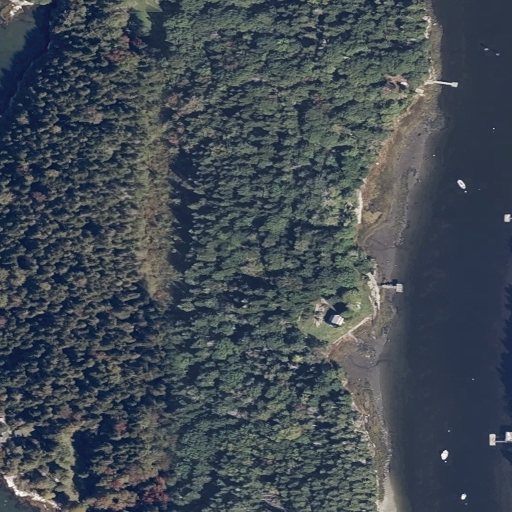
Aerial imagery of island in Maine named Long Island containing evergreen forest, open water, woody wetlands, herbaceous wetlands, mixed forest, and grassland